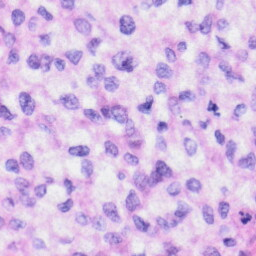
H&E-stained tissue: Liver